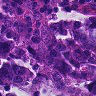
Metastatic tissue present: yes